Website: ulta-beauty
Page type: payment
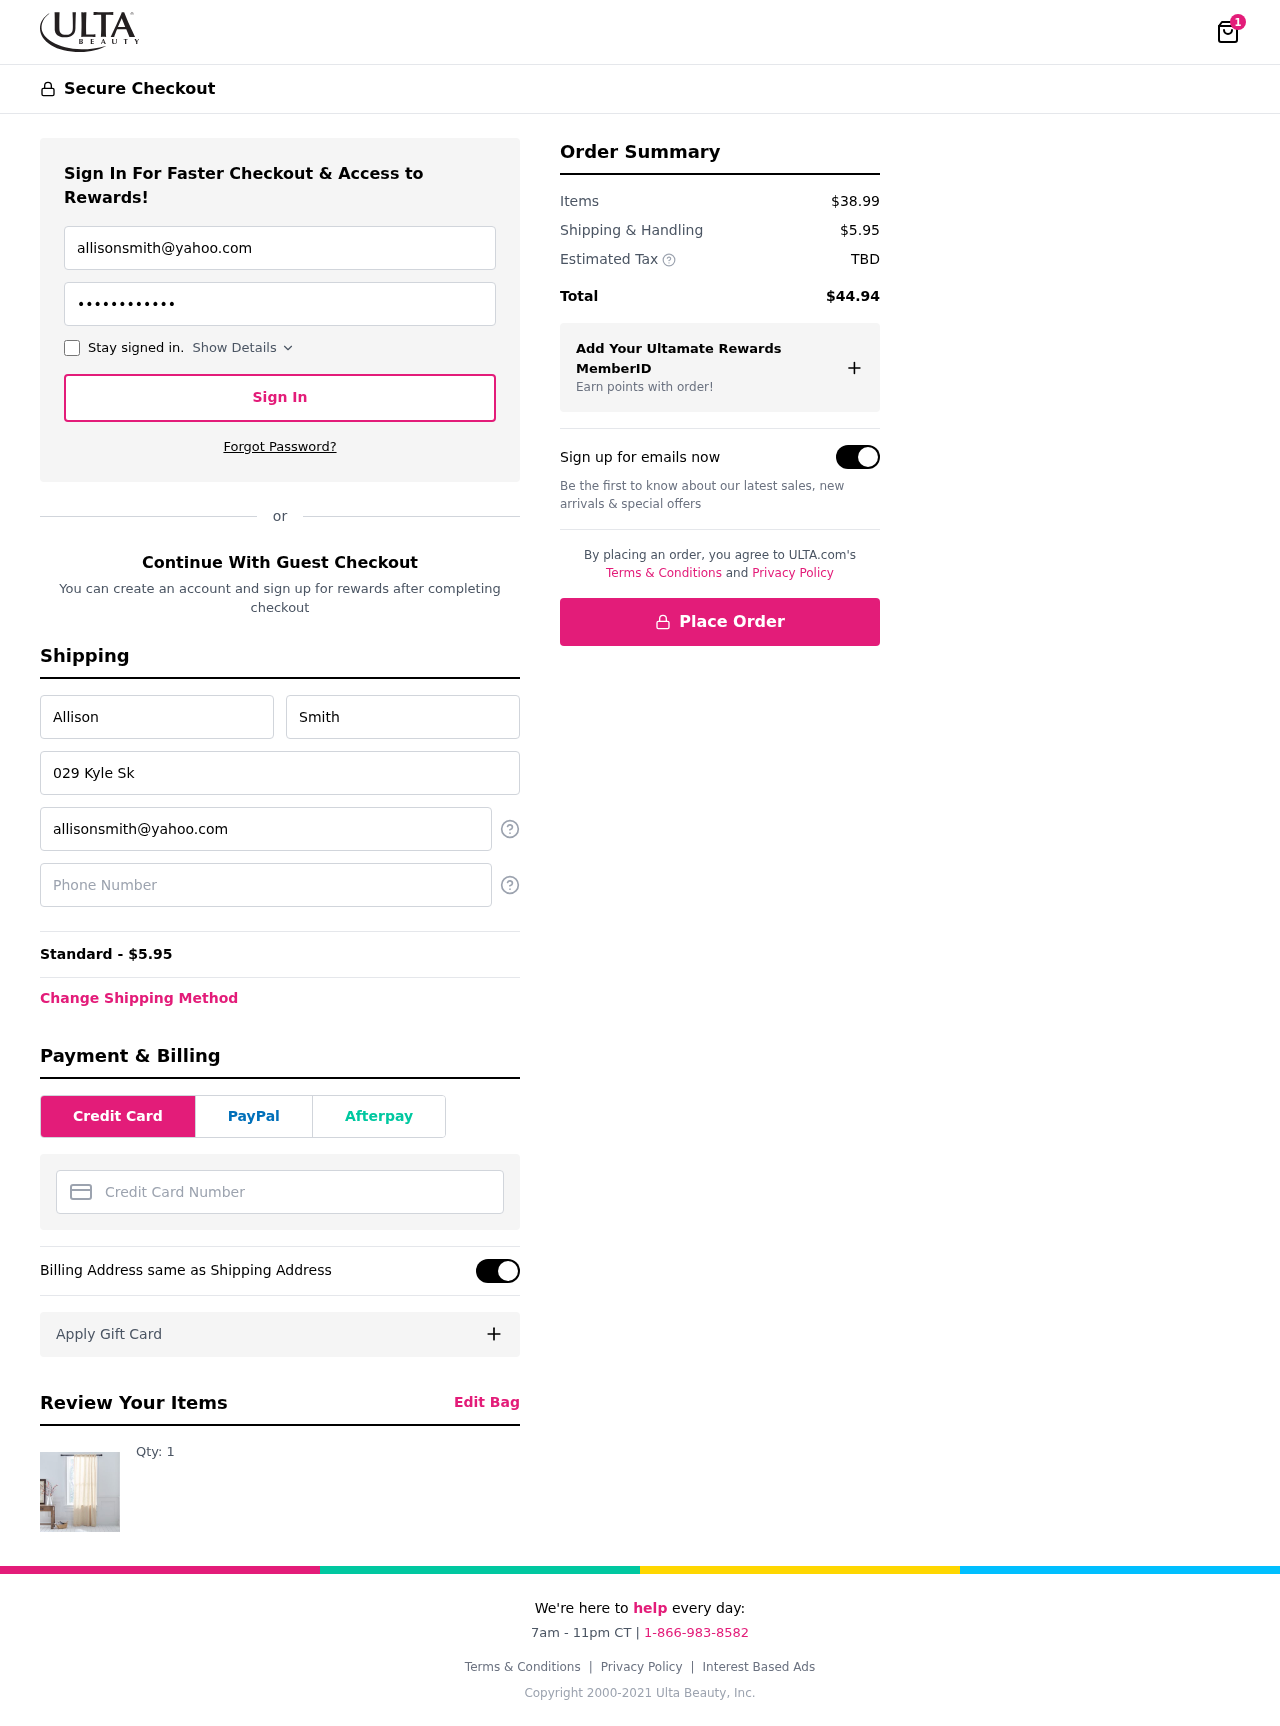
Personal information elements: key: PII_CARD_NUMBER
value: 2257 9956 9013 0106
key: PII_EMAIL
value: allisonsmith@yahoo.com
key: PII_FIRSTNAME
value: Allison
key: PII_LASTNAME
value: Smith
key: PII_PHONE
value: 6623608423
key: PII_STREET
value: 029 Kyle Skyway Suite 903
Product elements: key: PRODUCT1_QUANTITY
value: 1
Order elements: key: ORDER_NUM_ITEMS
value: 1
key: ORDER_SHIPPING_COST
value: $5.95
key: ORDER_SHIPPING_COST
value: Standard - $5.95
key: ORDER_SUBTOTAL
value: $38.99
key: ORDER_TAX
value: TBD
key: ORDER_TOTAL
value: $44.94